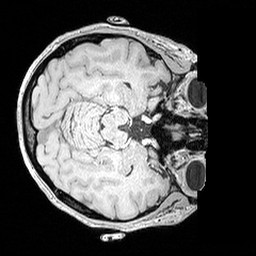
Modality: MP2RAGE
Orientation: axial
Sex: female
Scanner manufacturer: siemens
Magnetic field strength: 3 T
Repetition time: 5 s
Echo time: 0.00292 s